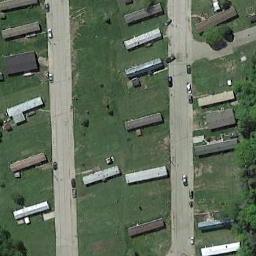
Label: residential